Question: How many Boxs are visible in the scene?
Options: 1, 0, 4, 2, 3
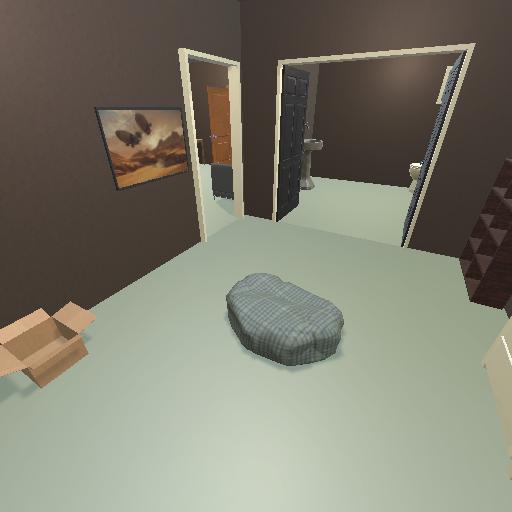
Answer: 1